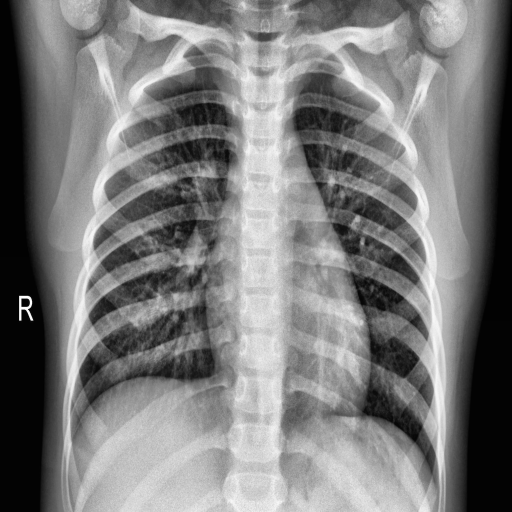
Finding: NORMAL